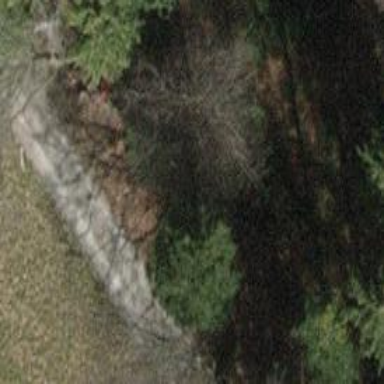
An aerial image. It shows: Brown bench in the vicinity.